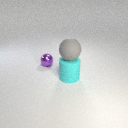
large gray rubber sphere above large cyan rubber cylinder